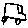
Label: car